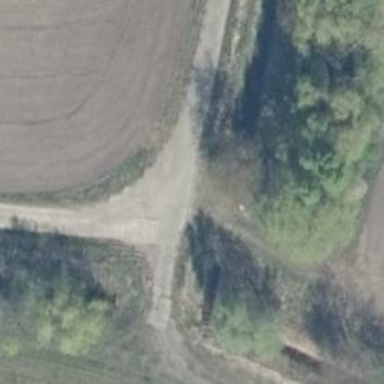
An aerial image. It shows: Service road with concrete surface. The tracktype is labeled as grade1.